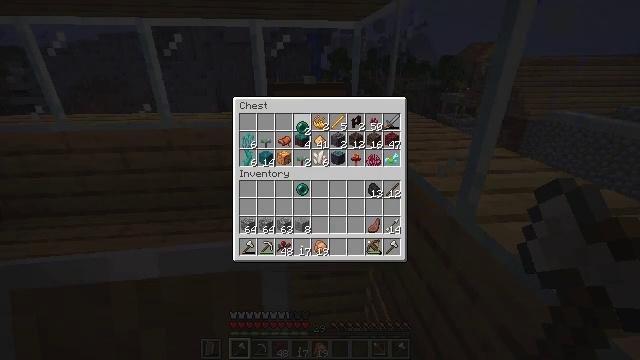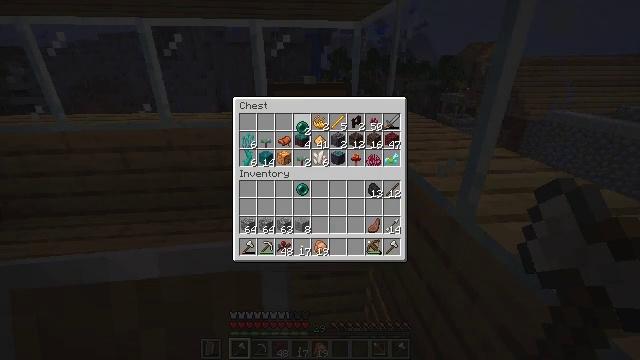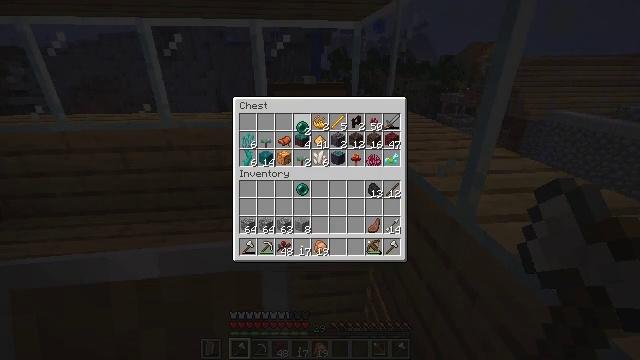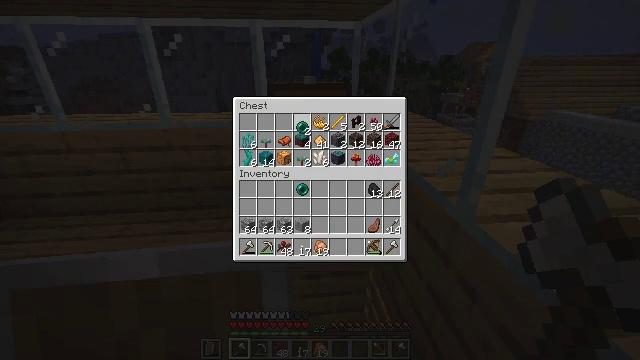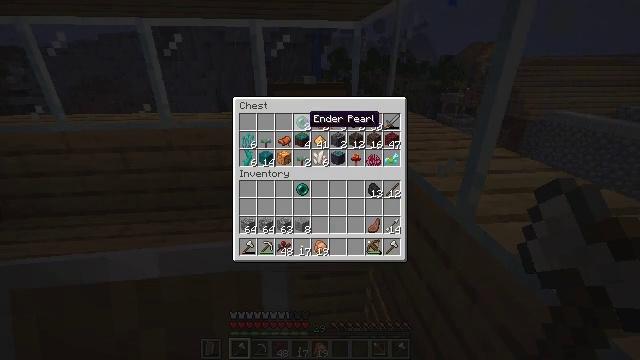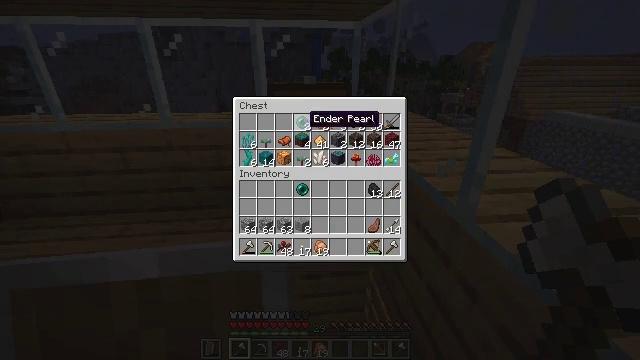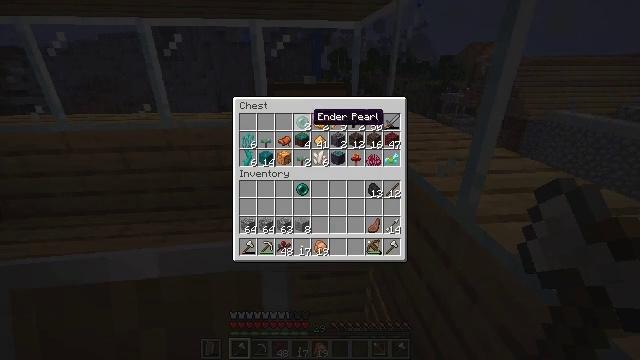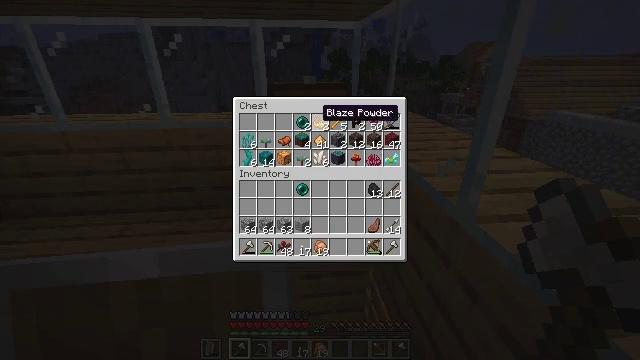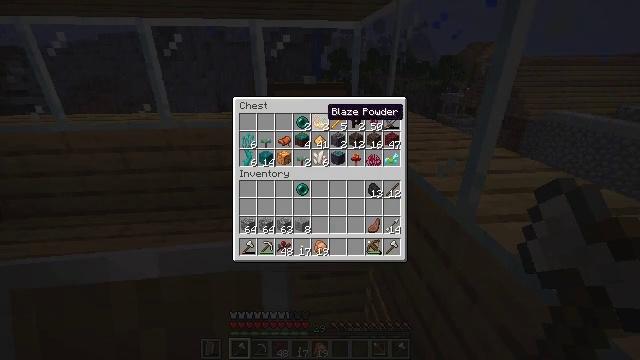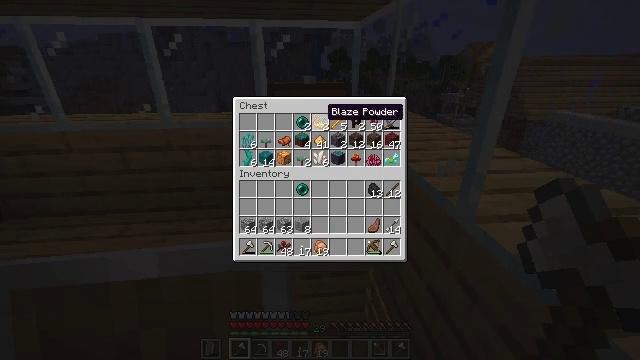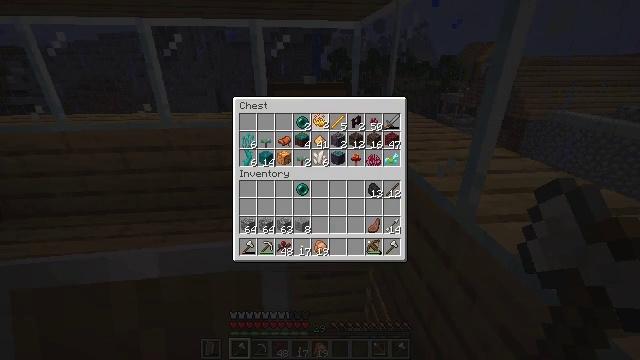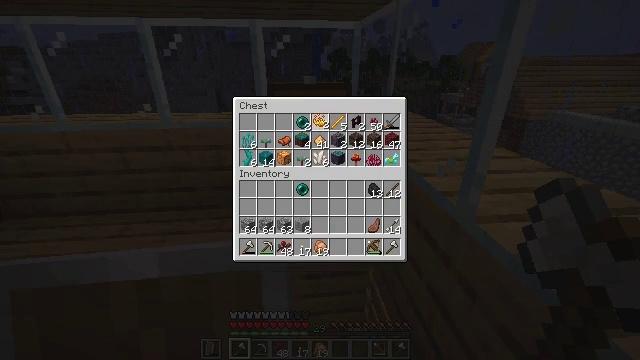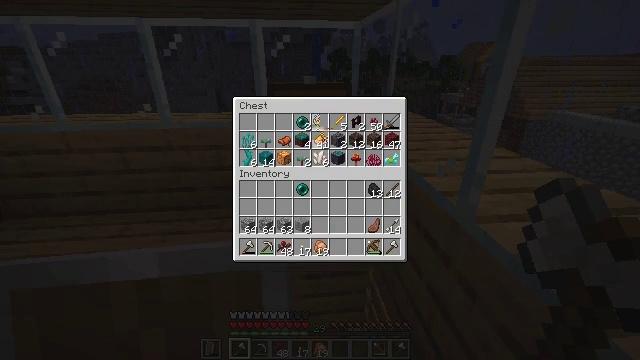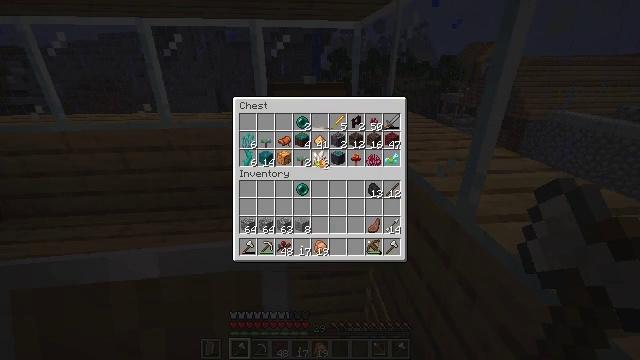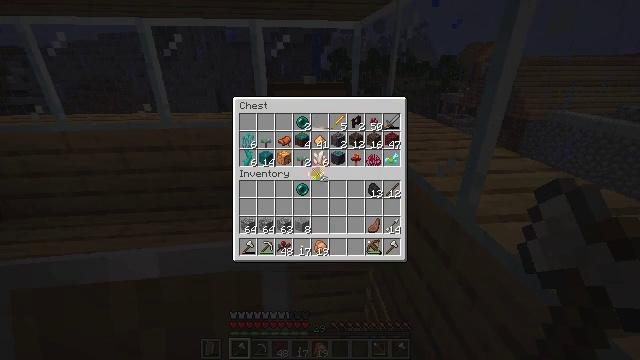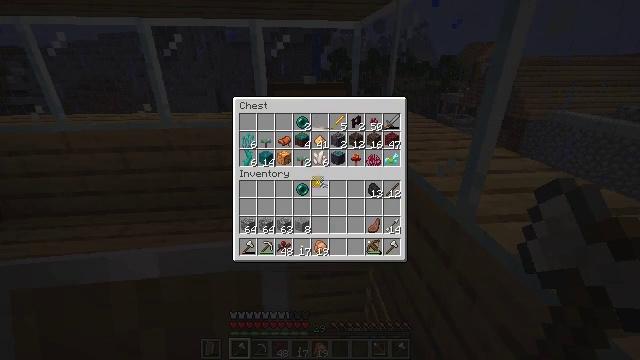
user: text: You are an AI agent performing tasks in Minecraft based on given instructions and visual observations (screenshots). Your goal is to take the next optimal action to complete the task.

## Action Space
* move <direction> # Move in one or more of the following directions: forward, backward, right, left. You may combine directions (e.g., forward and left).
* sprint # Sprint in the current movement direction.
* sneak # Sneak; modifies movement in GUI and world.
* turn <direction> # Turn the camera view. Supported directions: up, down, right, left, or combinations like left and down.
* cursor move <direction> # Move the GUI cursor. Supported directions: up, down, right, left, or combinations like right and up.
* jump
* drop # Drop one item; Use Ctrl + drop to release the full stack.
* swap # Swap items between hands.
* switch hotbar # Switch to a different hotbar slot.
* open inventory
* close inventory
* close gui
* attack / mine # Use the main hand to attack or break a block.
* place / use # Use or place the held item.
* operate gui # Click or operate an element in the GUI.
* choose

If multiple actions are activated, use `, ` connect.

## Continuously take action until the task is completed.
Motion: motion action
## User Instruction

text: Craft an ender eye.
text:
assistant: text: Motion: no_op
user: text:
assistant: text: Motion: operate gui
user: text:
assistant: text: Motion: operate gui
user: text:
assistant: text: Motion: no_op
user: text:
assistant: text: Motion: no_op
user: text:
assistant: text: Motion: no_op
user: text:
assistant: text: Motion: cursor move right
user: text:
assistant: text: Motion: no_op
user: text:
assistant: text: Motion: no_op
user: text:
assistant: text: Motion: operate gui
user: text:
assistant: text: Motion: operate gui
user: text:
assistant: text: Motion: cursor move down
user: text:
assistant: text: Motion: cursor move down
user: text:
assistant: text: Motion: cursor move down
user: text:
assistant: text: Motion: cursor move down
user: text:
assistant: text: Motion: no_op
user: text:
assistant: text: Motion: no_op
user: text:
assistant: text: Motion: no_op
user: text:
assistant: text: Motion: choose
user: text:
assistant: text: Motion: choose
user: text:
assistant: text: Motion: choose
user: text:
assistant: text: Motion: no_op
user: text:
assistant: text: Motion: no_op
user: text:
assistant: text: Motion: cursor move right and up
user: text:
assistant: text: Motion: cursor move up
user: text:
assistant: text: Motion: cursor move up
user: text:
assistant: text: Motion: no_op
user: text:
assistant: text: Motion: no_op
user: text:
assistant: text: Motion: no_op
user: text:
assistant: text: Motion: no_op